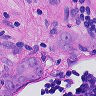
Metastatic tissue present: yes